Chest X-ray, PA view. Patient: 54 years old, sex F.
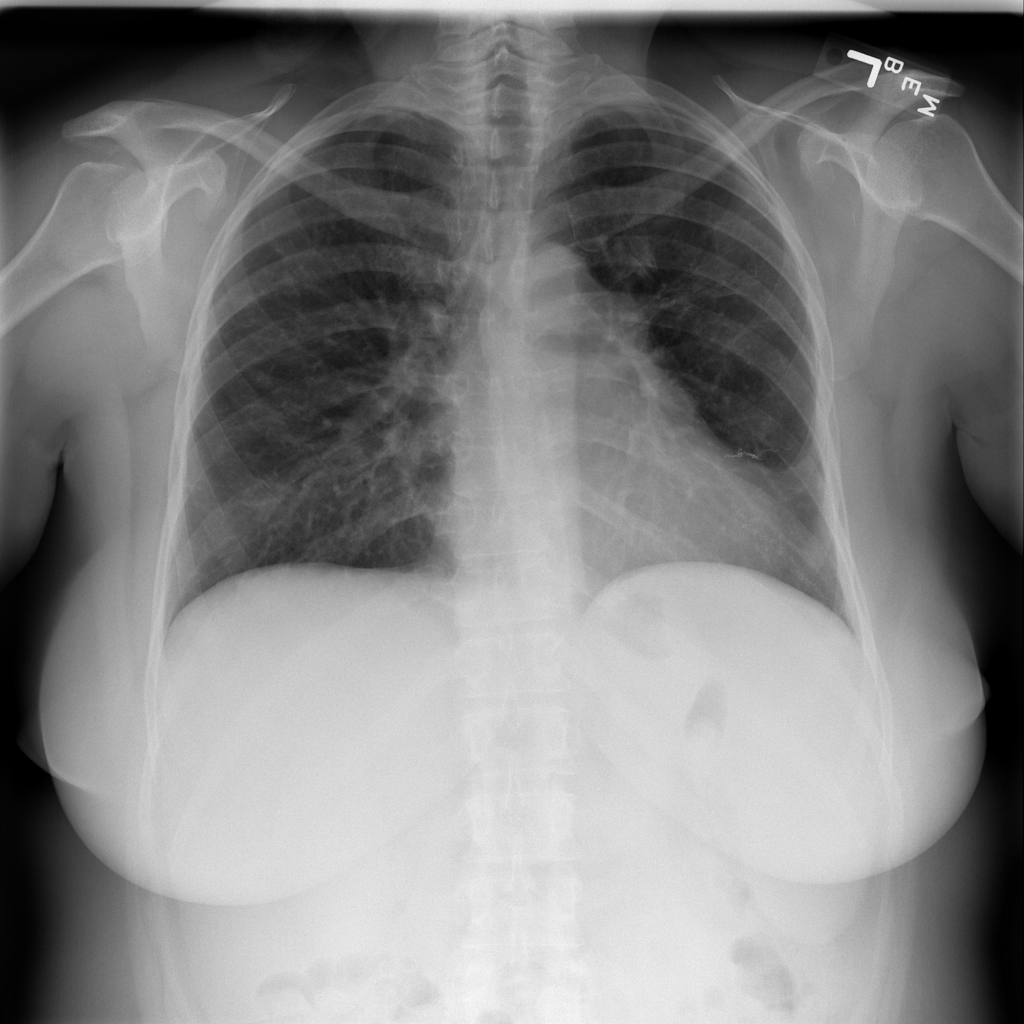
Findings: No Finding